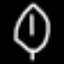
Label: leaf